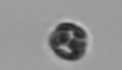
Label: Thalassiosira